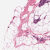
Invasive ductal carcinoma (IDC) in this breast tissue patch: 0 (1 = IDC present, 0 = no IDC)